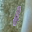
Label: 1